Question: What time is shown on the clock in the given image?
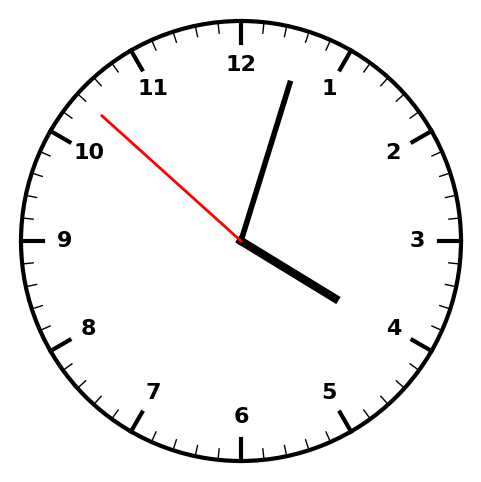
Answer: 04:02:52